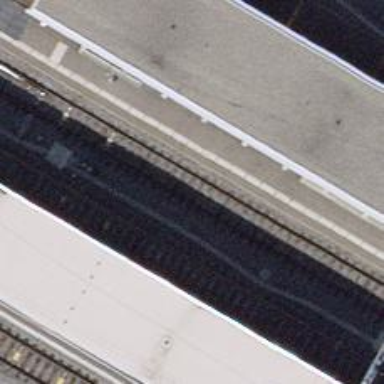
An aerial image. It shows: Stop position for public transport on the railway.